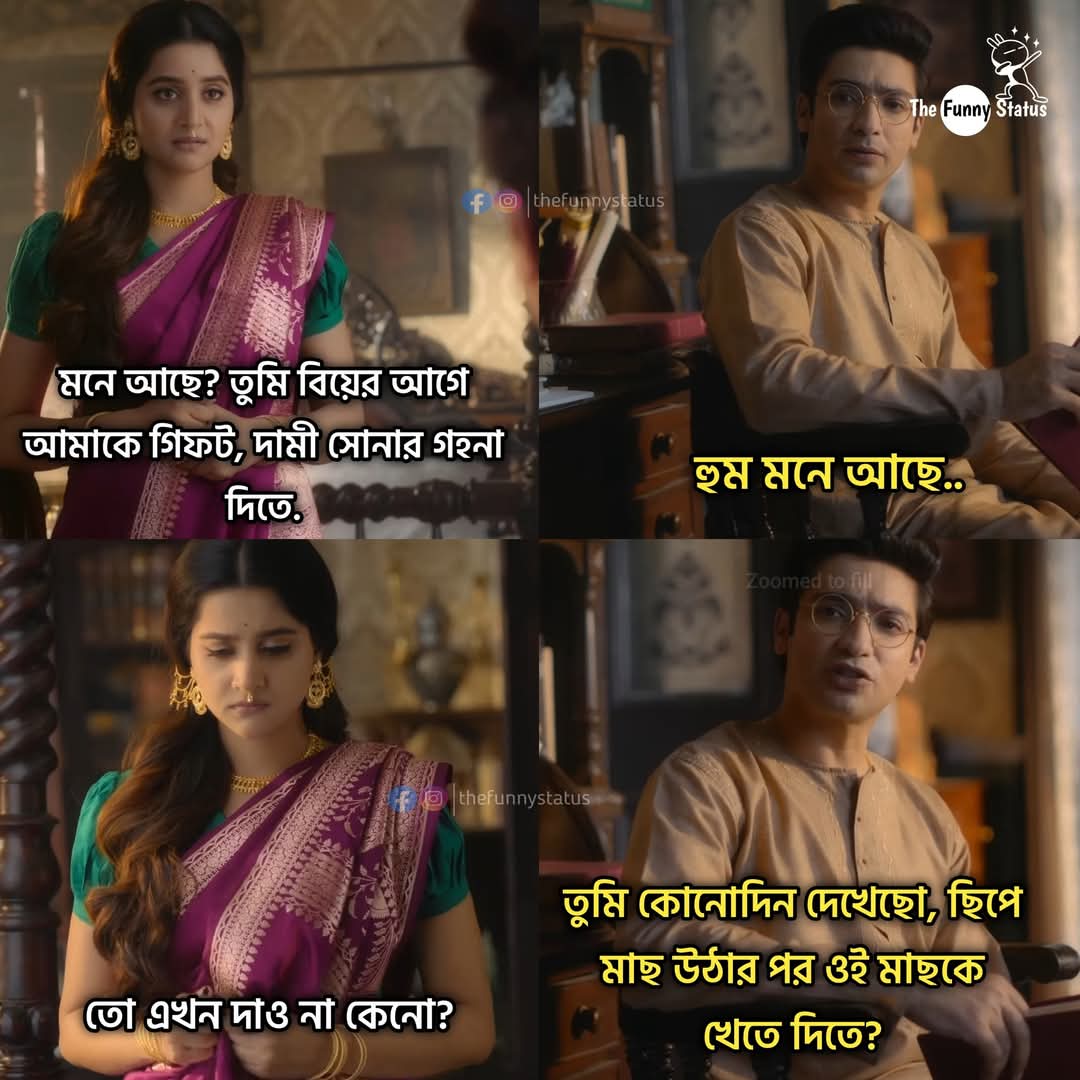
Text: মনে আছে? তুমি বিয়ের আগে আমাকে গিফট, দামী সোনার গহনা দিতে.
হুম মনে আছে..
তো এখন দাও না কেনো?
তুমি কোনোদিন দেখেছো, ছিপে মাছ উঠার পর ওই মাছকে খেতে দিতে?
Label: Non Hate